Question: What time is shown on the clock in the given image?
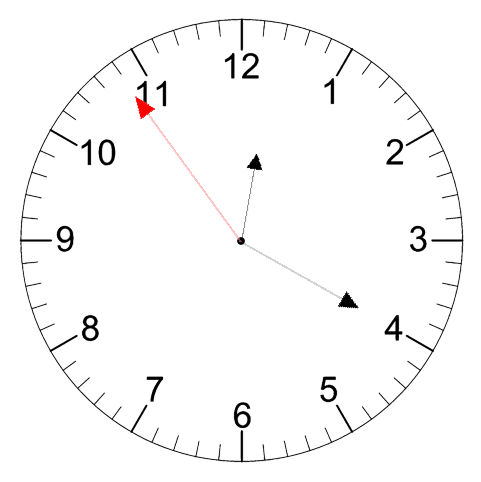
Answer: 12:19:54